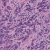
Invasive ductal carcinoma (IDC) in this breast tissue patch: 1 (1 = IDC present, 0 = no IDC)